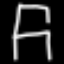
Label: chair